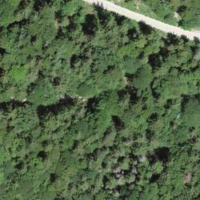
EUNIS habitat code: 44
Species observed at this site:
Melittis melissophyllum